Question: I don't know how to add a 'JLabel' on top of a 'JPanel'. I want to display some information in a label on the mobile image. The image is in the 'JPanel'. I already managed to make the 'JFrame' undecorated.
Output <URL>

'''
import java.awt.Dimension;
import java.awt.FlowLayout;
import java.awt.Window;
import javax.swing.ImageIcon;
import javax.swing.JFrame;
import javax.swing.JLabel;
import javax.swing.JPanel;
import javax.swing.SwingUtilities;
class Remote extends JFrame {
JPanel p2;
private Window Remote;
public Remote() {
createAndShowGUI();
}
public void createAndShowGUI() {
// Set title and default close operation
setTitle("Transparent Panel");
setDefaultCloseOperation(EXIT_ON_CLOSE);
setUndecorated(true);
p2 = new JPanel();
JLabel label = new JLabel(new ImageIcon("C://Mobile.png"));
p2.add(label);
p2.setPreferredSize(new Dimension(1000, 800));
add(p2);
setLayout(new FlowLayout());
setSize(315, 610);
setVisible(true);
setLocation(800, 100);
}
public static void main(String args[]) {
// Run in the EDT
SwingUtilities.invokeLater(new Runnable() {
@Override
public void run() {
Remote remote = new Remote();
}
});
}
}
'''
I have 3 Questions:
1. How do I remove the borders [background] surrounding the mobile?
2. How do I add some label in the JPanel?
3. How to make the window movable?
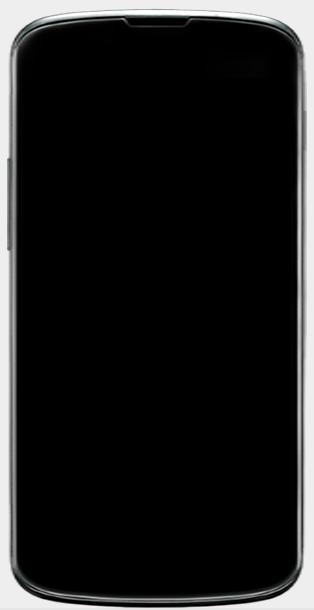
Answer: This should meet your requirements:
'''
public void createAndShowGUI() {
setTitle("Transparent Panel");
setDefaultCloseOperation(EXIT_ON_CLOSE);
setUndecorated(true);
AWTUtilities.setWindowOpaque(this, false);
JLayeredPane layeredPane = new JLayeredPane();
layeredPane.setBounds(0, 0, 315, 610);
JLabel mobileImageLabel = new JLabel(new ImageIcon("C://Mobile.png"));
mobileImageLabel.setBounds(0, 0, 315, 610);
layeredPane.add(mobileImageLabel, Integer.valueOf(0));
JLabel textLabel = new JLabel(" Booting... ");
textLabel.setVerticalAlignment(SwingConstants.TOP);
textLabel.setForeground(Color.GREEN);
textLabel.setBounds(26, 59, 263, 495);
layeredPane.add(textLabel, Integer.valueOf(1));
setContentPane(layeredPane);
setSize(315, 610);
setLocation(800, 100);
setVisible(true);
}
'''
'Remote()':
'''
public void addListeners() {
final Point offset = new Point();
addMouseListener(new MouseAdapter() {
@Override
public void mousePressed(final MouseEvent e) {
offset.setLocation(e.getPoint());
}
});
addMouseMotionListener(new MouseMotionAdapter() {
@Override
public void mouseDragged(final MouseEvent e) {
setLocation(e.getXOnScreen()-offset.x, e.getYOnScreen()-offset.y);
}
});
}
'''
:
- 'JFrame.add()''getContentPane().add()''setContentPane()'- 'AWTUtilities.setWindowOpaque()'- 'JLayeredPane'- 'JLayeredPane'
---
: